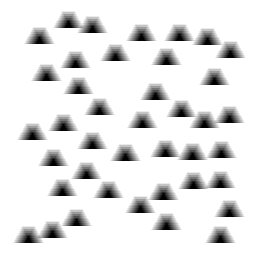
Squares: 0
Triangles: 40
Stars: 0
Total shapes: 40